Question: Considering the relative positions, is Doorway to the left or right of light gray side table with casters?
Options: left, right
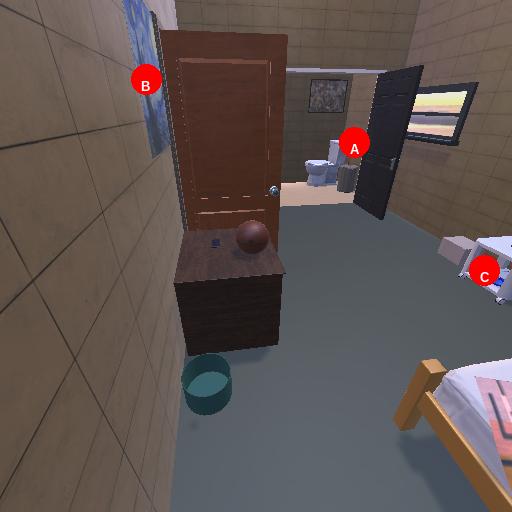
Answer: left